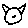
Label: cat